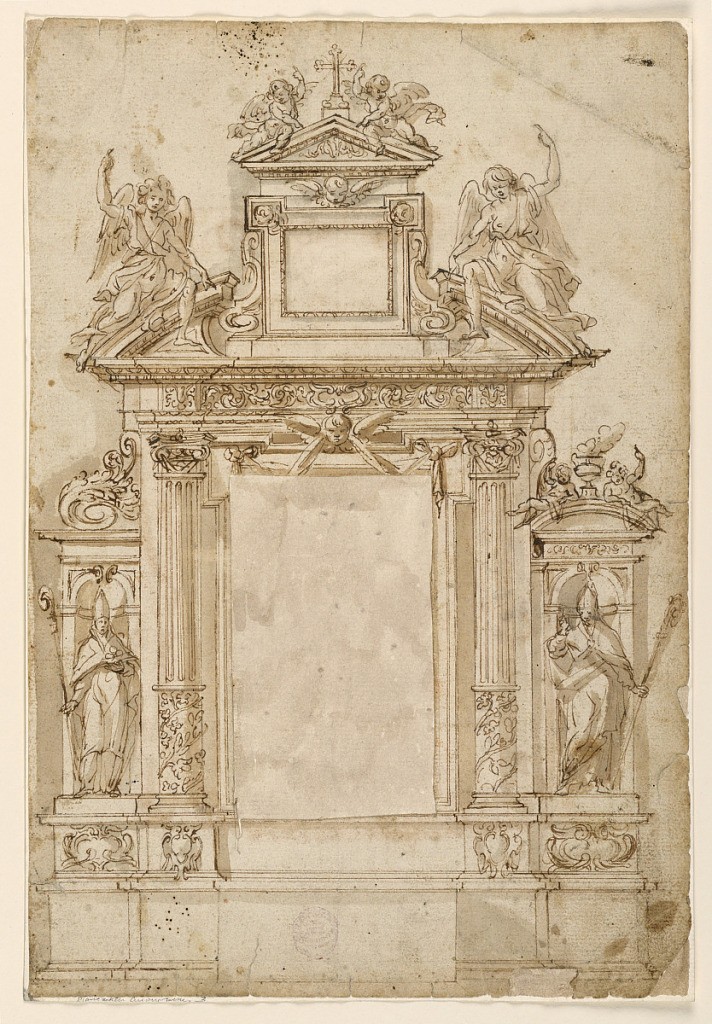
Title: Project for an altar with alternative suggestions
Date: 1625–1650
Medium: Pen, brush and sepia on paper
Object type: Drawing
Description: Vertical composition of an altar with the statues of St. Nicholas and another holy bishop. Two angels sit on top of the coupled pediment and two smaller angels sit above a smaller pediment with a cross. All four angels have one hand raised.